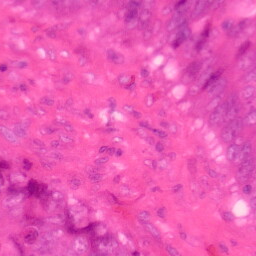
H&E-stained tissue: Colon